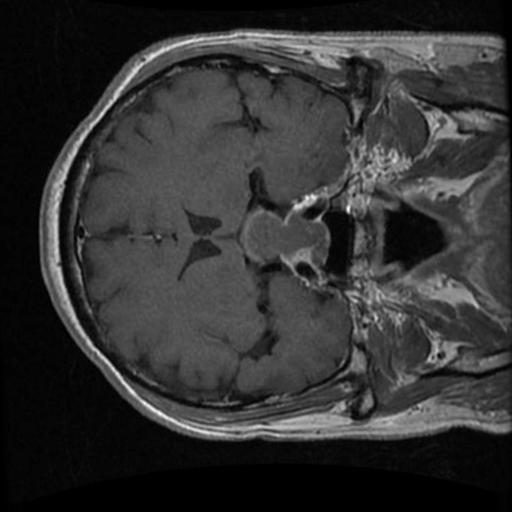
Label: brain_tumor